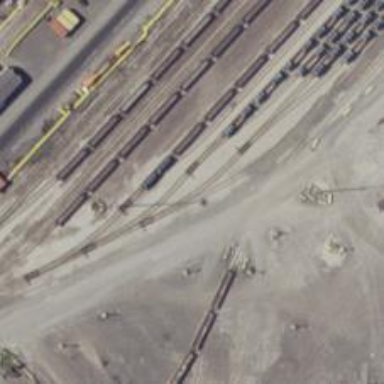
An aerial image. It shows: Railway spur service.